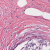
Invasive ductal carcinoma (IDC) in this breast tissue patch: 0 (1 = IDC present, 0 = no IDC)